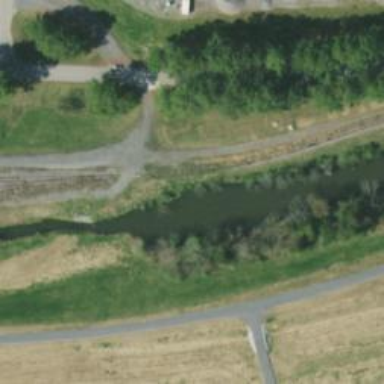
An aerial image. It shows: Railway siding with rails.